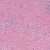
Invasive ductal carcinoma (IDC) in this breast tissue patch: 1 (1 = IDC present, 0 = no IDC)